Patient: sex F, age 86
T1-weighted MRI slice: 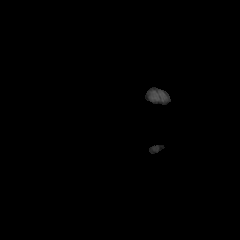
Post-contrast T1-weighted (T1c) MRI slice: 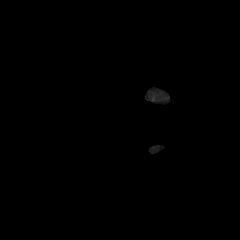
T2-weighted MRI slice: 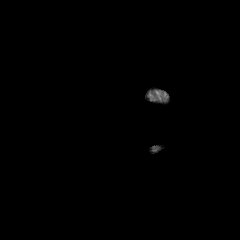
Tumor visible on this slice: no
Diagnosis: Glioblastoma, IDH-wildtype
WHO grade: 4